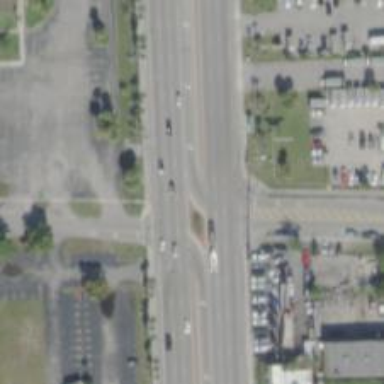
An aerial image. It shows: Primary_link highway with separate sidewalks and asphalt surface.